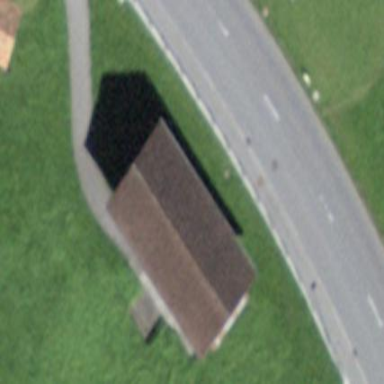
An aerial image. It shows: Barn.